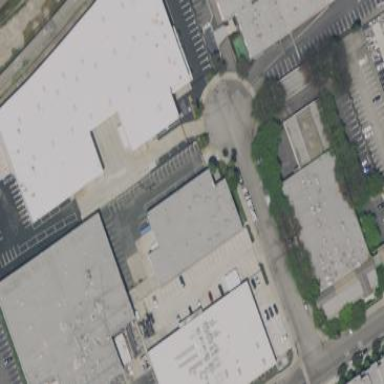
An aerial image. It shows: Warehouse.